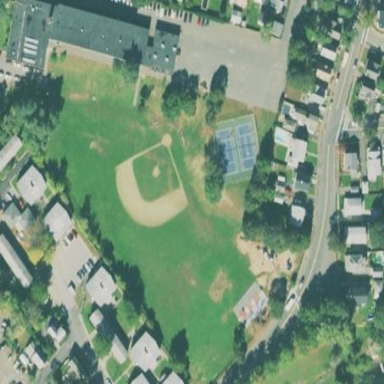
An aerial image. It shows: Baseball pitch for leisure land activities.